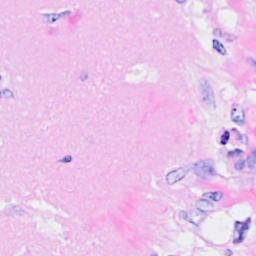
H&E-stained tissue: Breast